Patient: sex F, age 65
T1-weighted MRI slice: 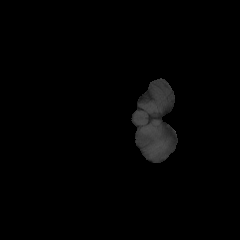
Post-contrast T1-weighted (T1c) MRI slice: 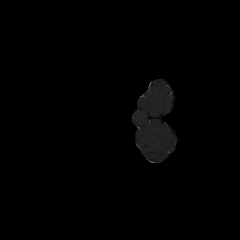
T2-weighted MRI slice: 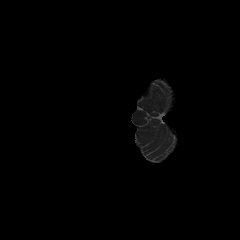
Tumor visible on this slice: no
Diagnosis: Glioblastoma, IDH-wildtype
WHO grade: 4